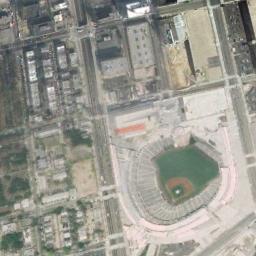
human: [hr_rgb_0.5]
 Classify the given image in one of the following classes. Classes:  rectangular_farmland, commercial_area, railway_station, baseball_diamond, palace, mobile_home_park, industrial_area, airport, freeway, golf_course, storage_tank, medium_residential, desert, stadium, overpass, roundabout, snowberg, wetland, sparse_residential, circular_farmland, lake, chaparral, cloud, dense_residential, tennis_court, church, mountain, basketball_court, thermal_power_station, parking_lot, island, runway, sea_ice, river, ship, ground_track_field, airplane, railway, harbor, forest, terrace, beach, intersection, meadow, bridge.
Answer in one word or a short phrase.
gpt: stadium